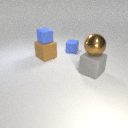
large gray rubber cube to the right of large brown rubber cube